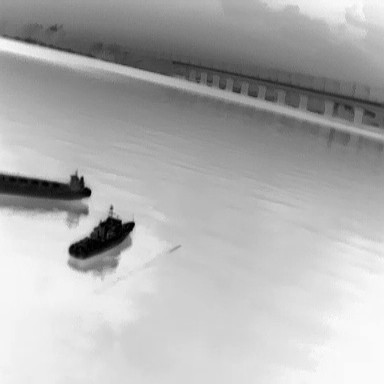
There is a warship in the infrared image.